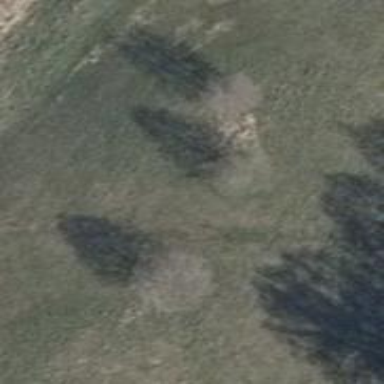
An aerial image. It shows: Single tag "natural: tree."